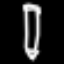
Label: pencil